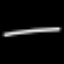
Label: line